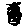
Label: zigzag